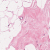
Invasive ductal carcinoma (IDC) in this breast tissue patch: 0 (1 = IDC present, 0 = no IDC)